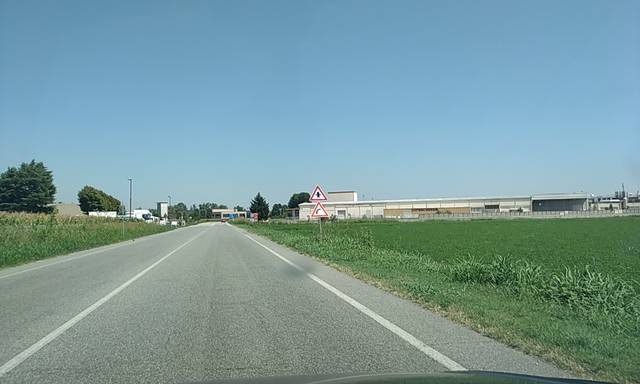
Region: Italy
Coordinates: 45.164, 8.461